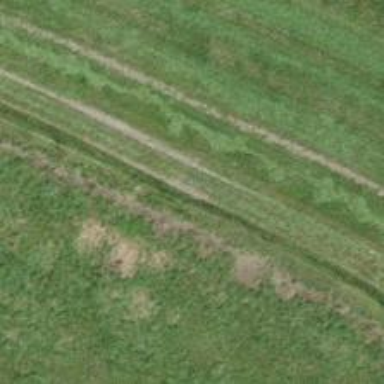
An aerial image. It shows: Track with grade5 tracktype.